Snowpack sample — Buffalo Mountain, Silverthorne, Colorado, USA (1/25/25, 10:11 AM MST)
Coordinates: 39.6222, -106.1139
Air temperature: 22 °F
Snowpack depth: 110 cm
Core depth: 20 cm
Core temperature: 48.2 °F
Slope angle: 12°, slope face: 102°
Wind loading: high
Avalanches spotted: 0
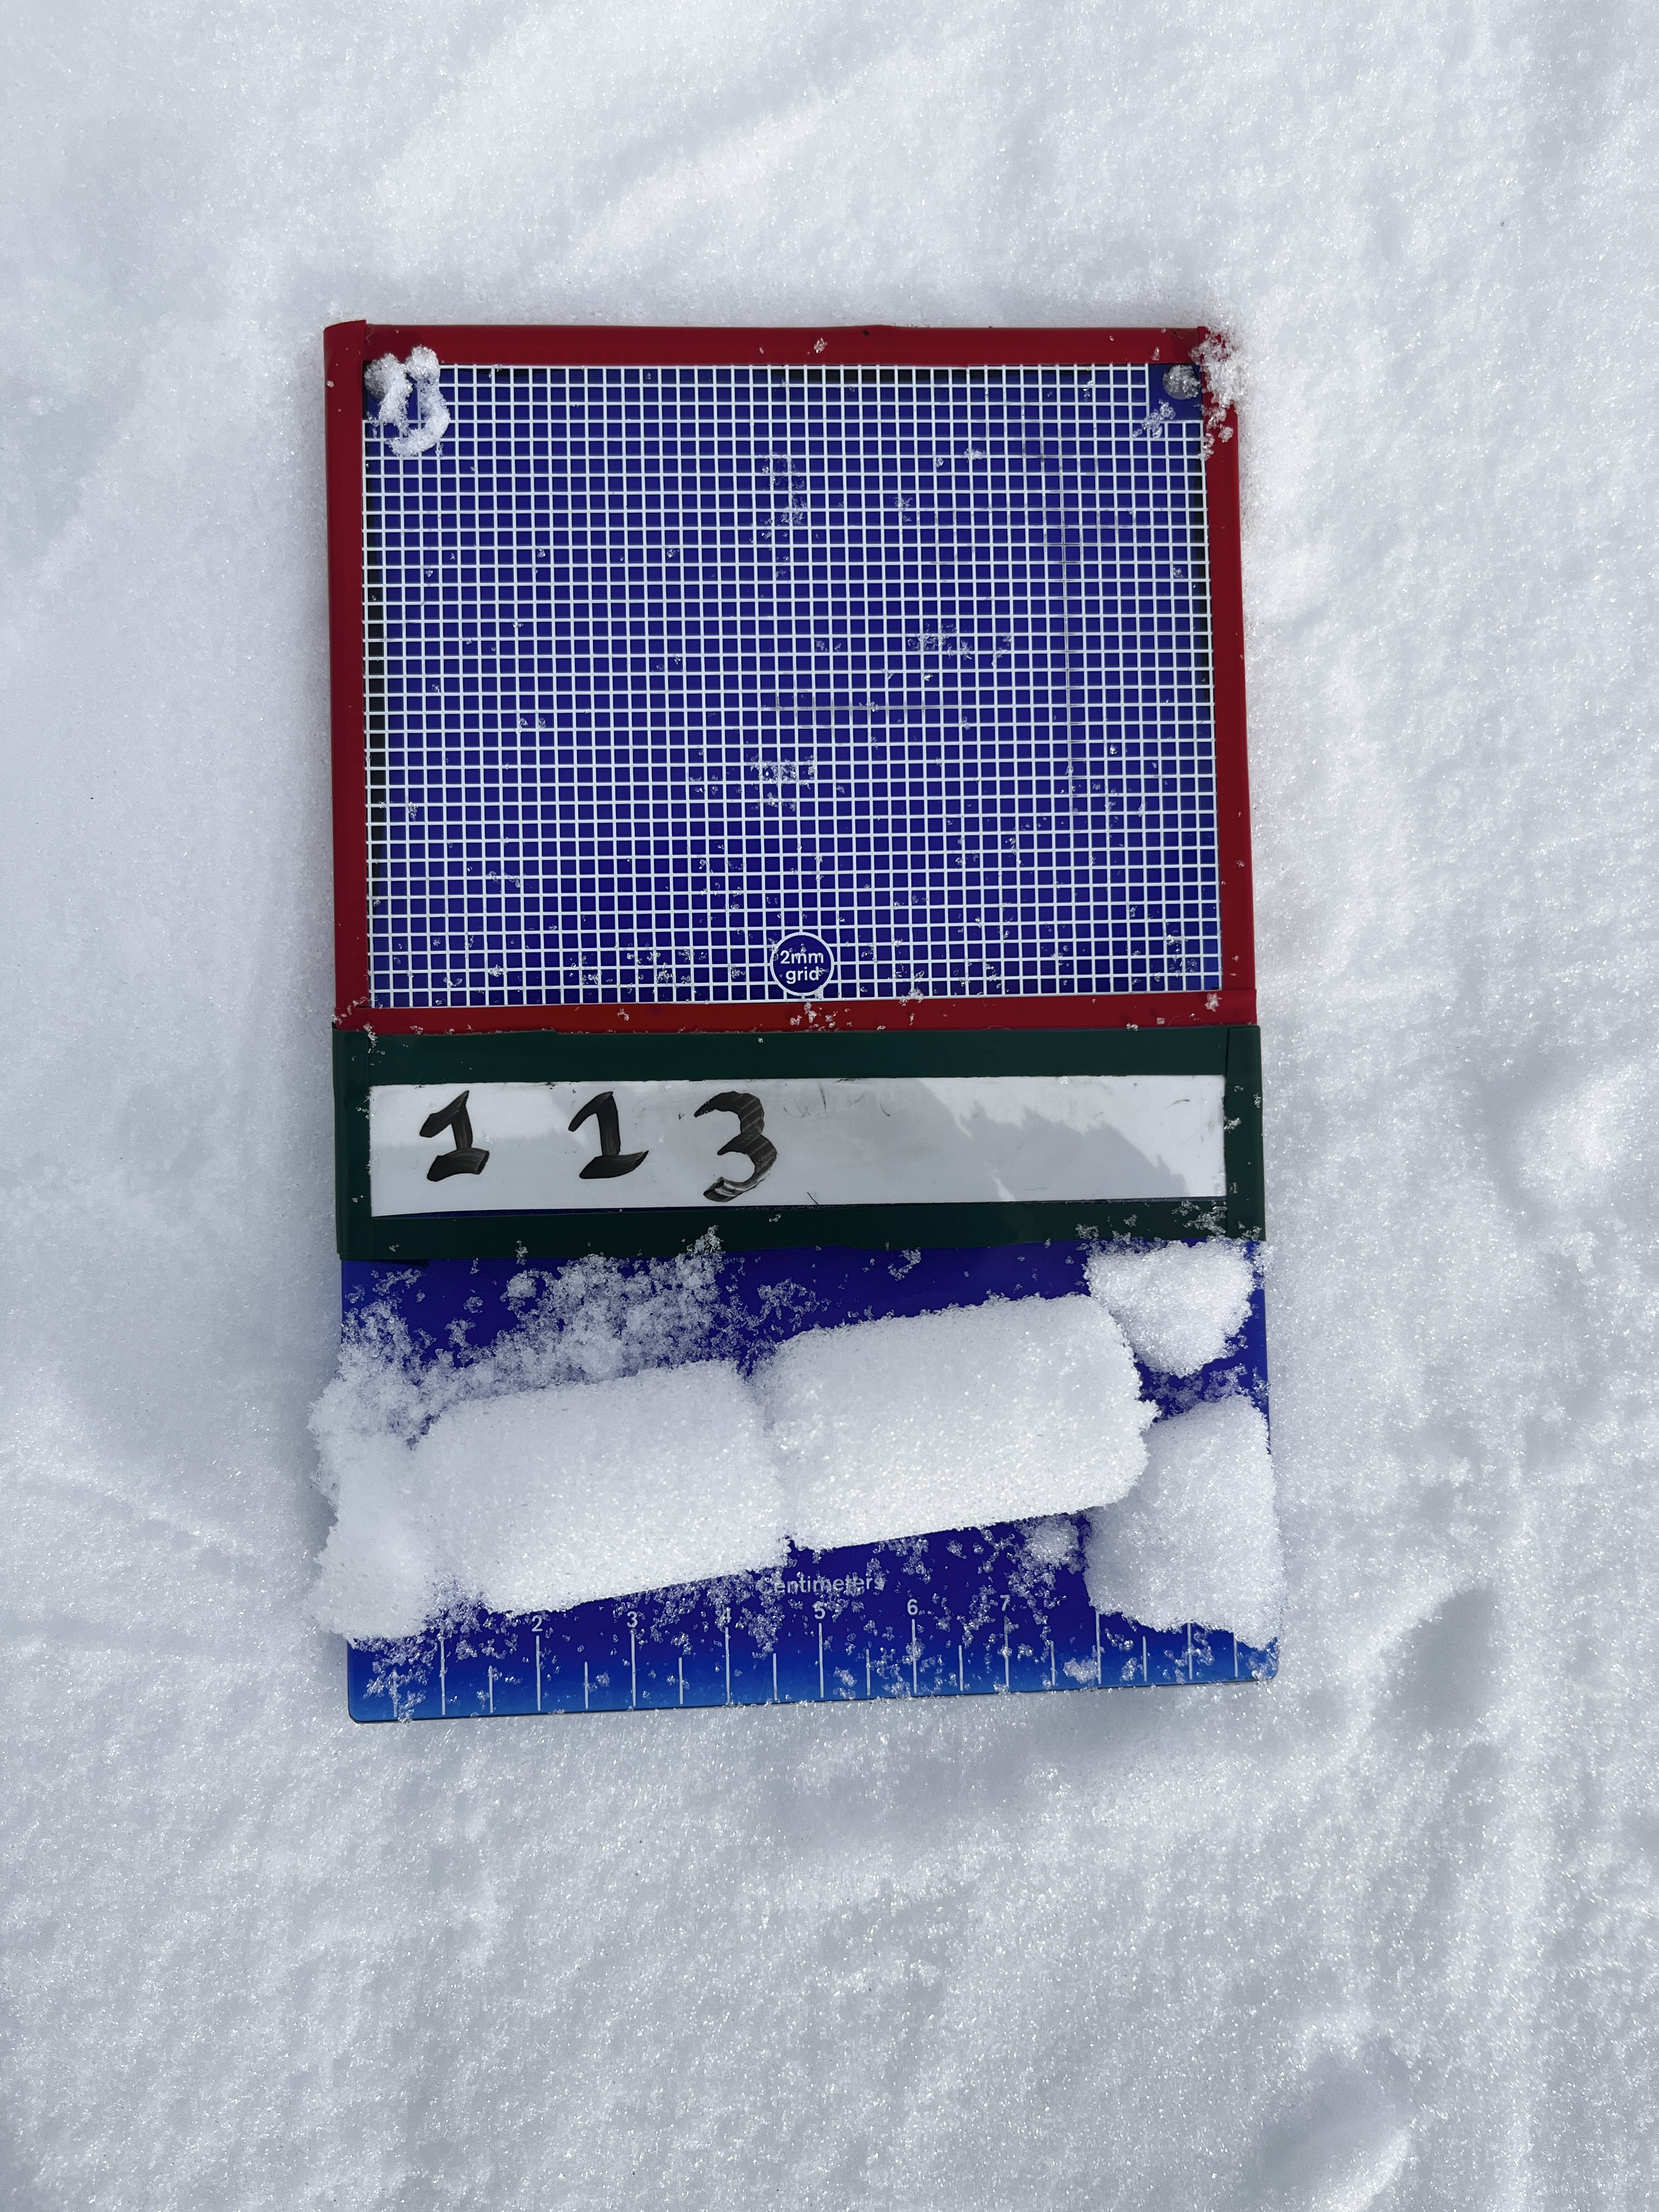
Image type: crystal_card
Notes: No avalanches nearby, collected on the outskirts of a fire break 15 meters from the treeline, on way to Buffalo and Red Mountain